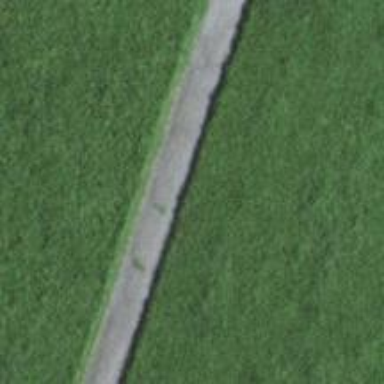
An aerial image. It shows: Track with grade 1 quality.